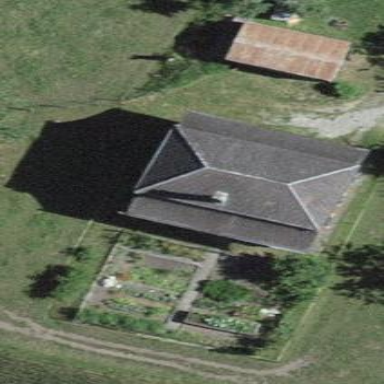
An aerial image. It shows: Simple and straightforward house.